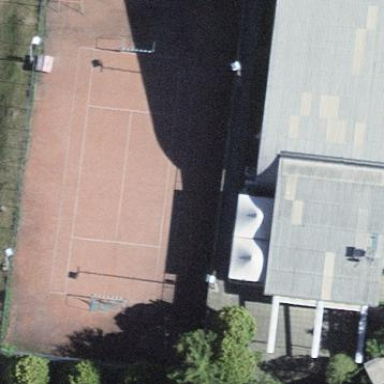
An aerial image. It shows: Tennis court in leisure pitch.